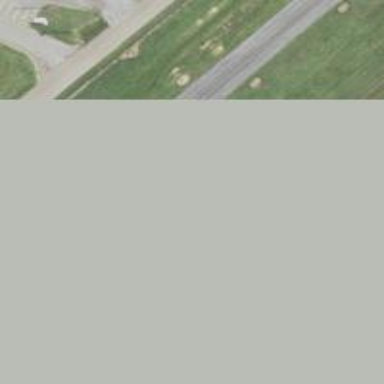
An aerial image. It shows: Image of taxiway at airport.